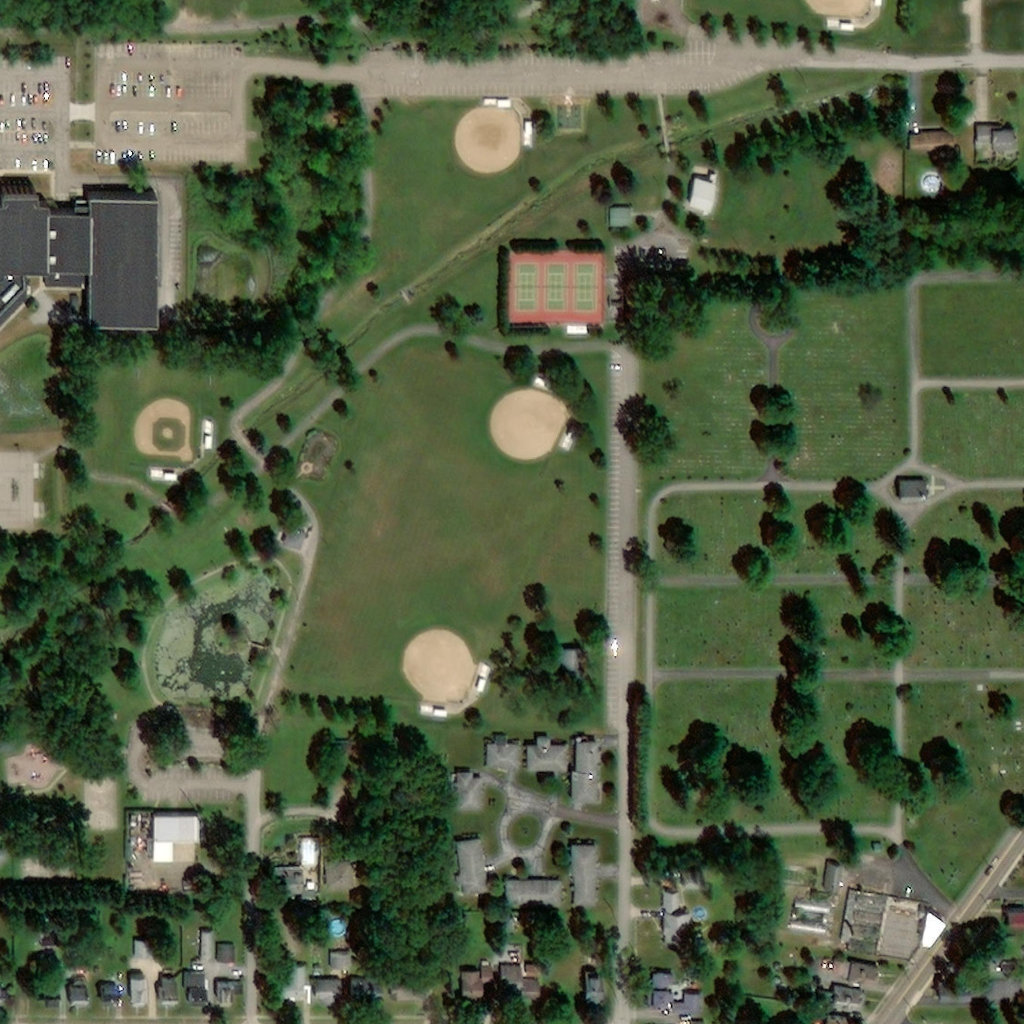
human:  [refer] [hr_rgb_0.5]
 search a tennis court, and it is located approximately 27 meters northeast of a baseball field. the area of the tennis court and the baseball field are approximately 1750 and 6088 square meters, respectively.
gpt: <box>[[49, 24, 59, 32, 0]]</box>

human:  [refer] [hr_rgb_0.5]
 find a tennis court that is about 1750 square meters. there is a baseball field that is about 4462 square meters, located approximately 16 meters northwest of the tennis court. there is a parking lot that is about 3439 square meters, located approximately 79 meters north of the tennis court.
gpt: <box>[[49, 24, 59, 32, 0]]</box>

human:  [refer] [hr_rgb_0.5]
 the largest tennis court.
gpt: <box>[[49, 24, 59, 32, 0]]</box>